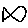
Label: fish